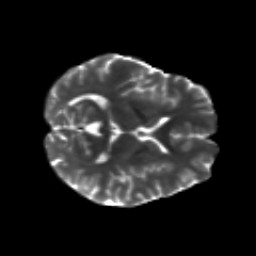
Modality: T2w
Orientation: axial
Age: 26
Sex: female
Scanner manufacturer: siemens
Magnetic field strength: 3 T
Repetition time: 8.8 s
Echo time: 0.085 s